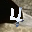
Label: 4